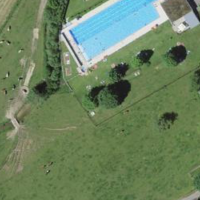
EUNIS habitat code: 55
Species observed at this site:
Calopteryx virgo
Cirsium arvense